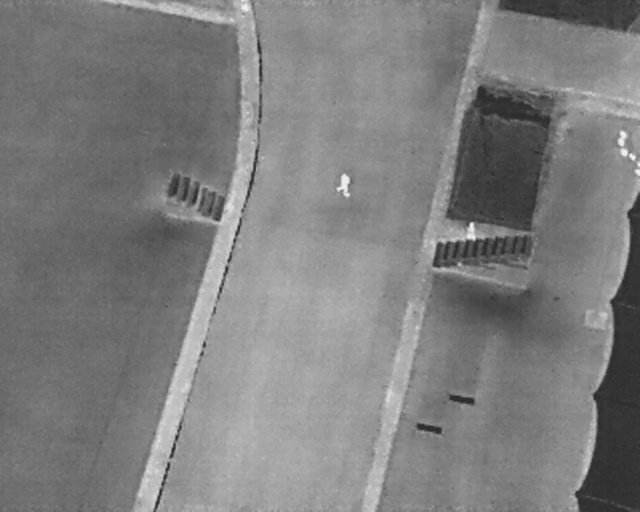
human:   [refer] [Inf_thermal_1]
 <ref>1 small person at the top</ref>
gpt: <box>[[37, 0, 39, 2, 2]]</box>